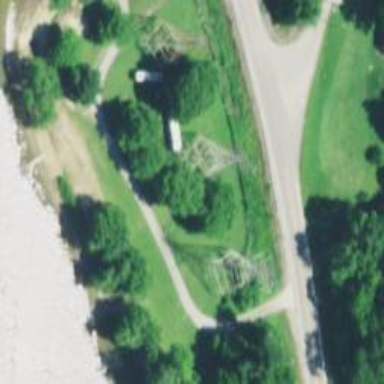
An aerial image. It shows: Lattice structure tower used for power transmission.